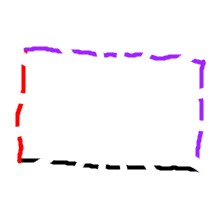
Shape: rectangle